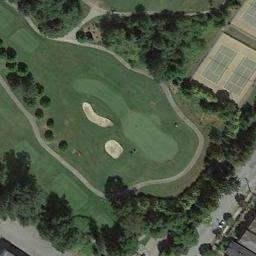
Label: golf_course